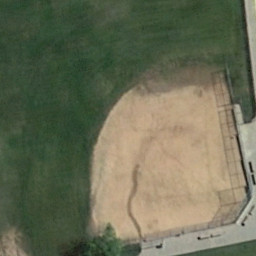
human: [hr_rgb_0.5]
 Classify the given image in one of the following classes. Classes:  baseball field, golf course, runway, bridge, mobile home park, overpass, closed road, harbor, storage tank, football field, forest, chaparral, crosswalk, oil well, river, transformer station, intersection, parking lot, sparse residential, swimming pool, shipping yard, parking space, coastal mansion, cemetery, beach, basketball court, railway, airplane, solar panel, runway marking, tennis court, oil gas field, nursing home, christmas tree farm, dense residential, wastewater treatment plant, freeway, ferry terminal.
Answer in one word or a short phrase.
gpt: baseball field